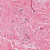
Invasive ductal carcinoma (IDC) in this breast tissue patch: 0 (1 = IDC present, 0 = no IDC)